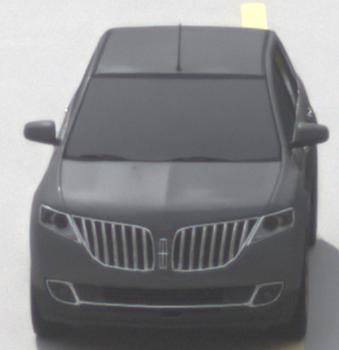
Make: Lincoln
Model: MKX
Detailed model: Gen. 1 CD3
Model produced from: 2010
Model produced until: 2015
Doors: 5
Color: gray
Road condition: dry road
Daytime: morning or afternoon
Contrast: low contrast